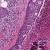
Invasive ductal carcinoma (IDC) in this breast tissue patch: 0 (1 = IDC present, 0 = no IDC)